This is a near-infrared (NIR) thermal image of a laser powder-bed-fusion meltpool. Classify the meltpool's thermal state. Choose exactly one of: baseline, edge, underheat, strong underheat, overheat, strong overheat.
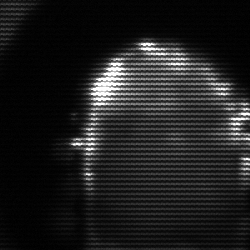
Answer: baseline